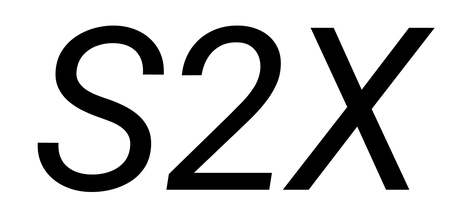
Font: Roboto-Italic_Italic